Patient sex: M
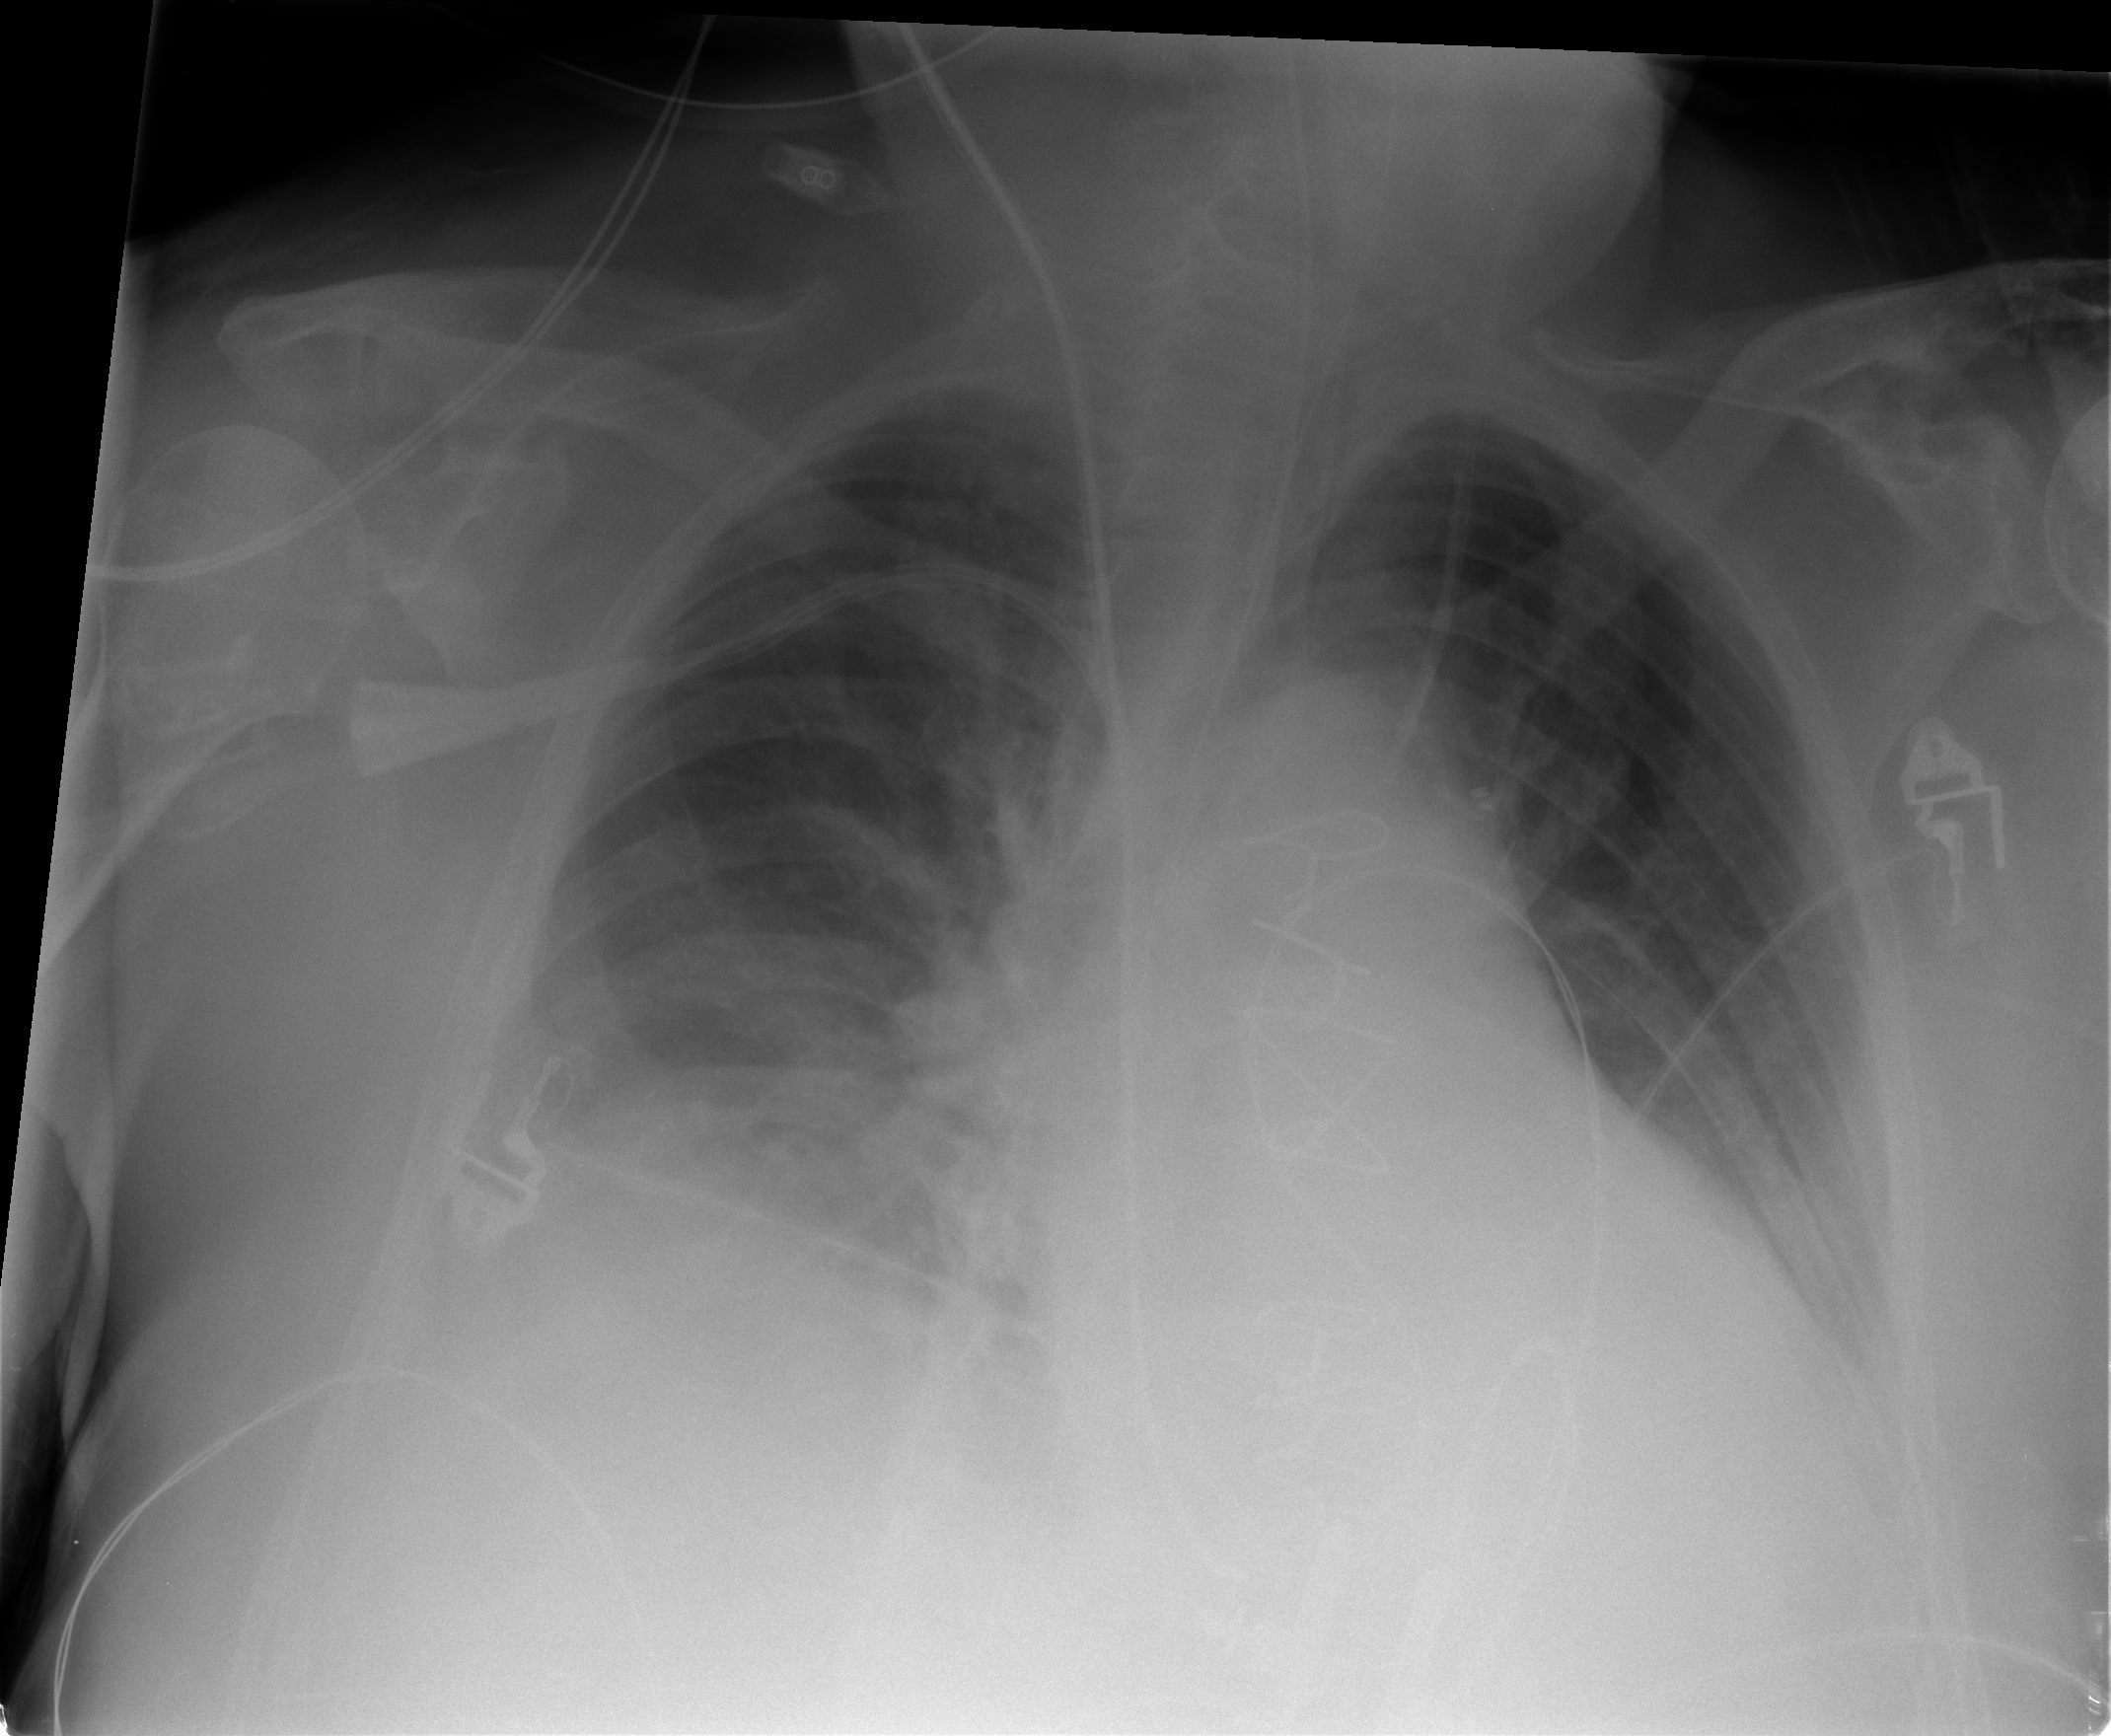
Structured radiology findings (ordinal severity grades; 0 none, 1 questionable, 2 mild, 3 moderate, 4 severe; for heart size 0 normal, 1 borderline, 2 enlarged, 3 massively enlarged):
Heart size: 1
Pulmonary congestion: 1
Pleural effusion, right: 2
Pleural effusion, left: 1
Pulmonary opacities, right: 0
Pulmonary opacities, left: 0
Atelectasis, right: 2
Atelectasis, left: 2